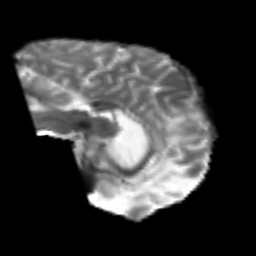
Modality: T2w
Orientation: sagittal
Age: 50
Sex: male
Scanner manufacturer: siemens
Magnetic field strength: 3 T
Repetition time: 4.987 s
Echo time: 0.0792 s